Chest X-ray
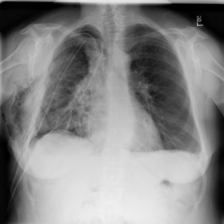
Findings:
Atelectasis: negative
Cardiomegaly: negative
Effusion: negative
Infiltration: negative
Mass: negative
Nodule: negative
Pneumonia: negative
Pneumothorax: positive
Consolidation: negative
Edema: negative
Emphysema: negative
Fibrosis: negative
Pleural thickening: negative
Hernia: negative